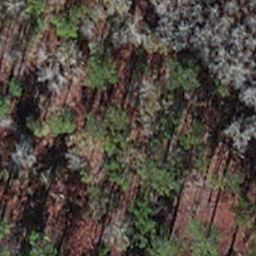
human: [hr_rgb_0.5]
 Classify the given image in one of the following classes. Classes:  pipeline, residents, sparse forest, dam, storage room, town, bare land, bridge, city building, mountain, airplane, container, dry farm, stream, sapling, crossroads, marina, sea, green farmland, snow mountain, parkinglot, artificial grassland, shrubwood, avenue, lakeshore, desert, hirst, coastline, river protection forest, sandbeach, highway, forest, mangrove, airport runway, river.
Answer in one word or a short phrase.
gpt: sapling